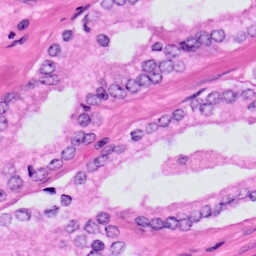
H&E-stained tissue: Prostate